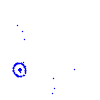
Particle: kaon